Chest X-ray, AP view. Patient: 73 years old, sex F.
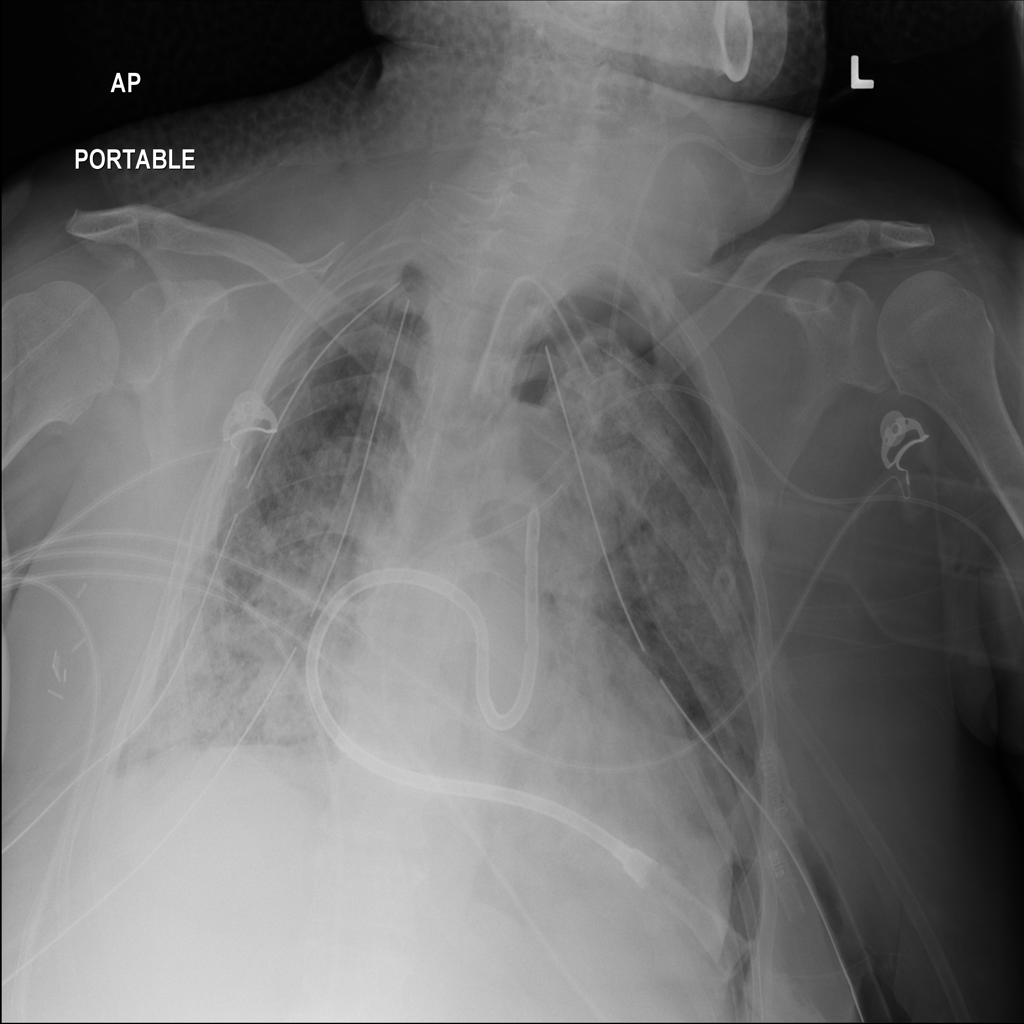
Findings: Infiltration, Pneumothorax